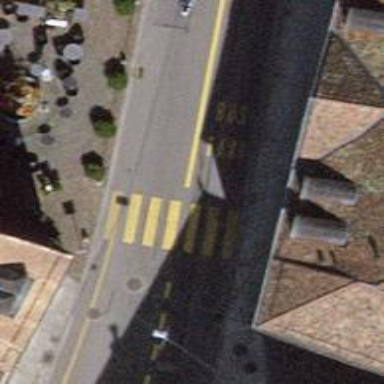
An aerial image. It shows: Marked road crossing.